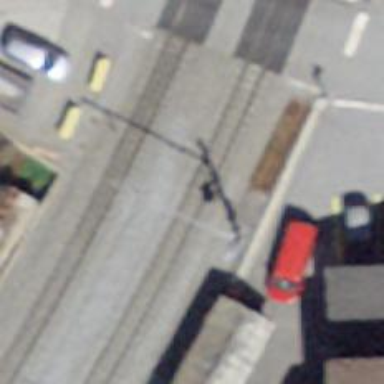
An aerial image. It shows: Catenary mast for power lines.